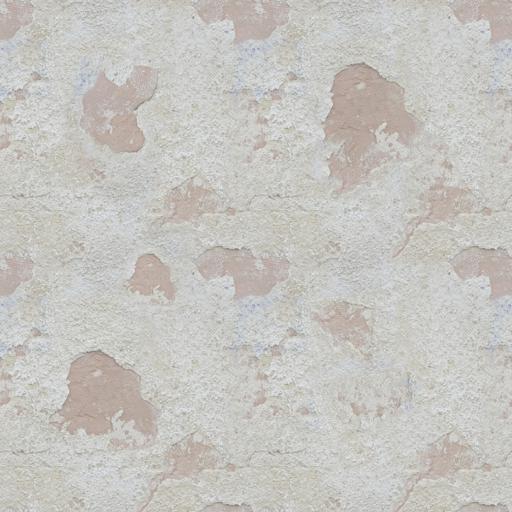
Tags: broken concrete facade paint painted plaster patches